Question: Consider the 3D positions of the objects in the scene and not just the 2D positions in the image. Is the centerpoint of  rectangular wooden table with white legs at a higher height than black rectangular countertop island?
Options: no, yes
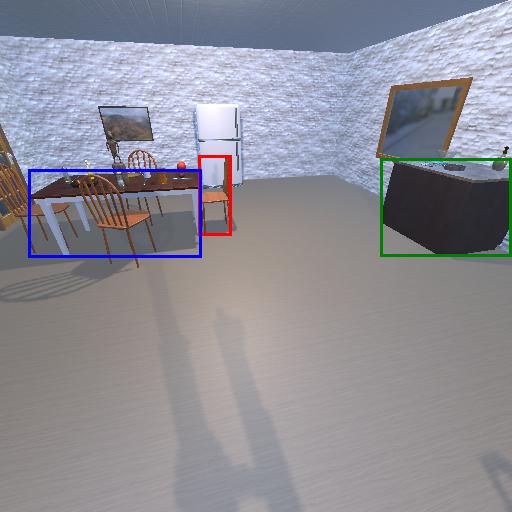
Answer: no